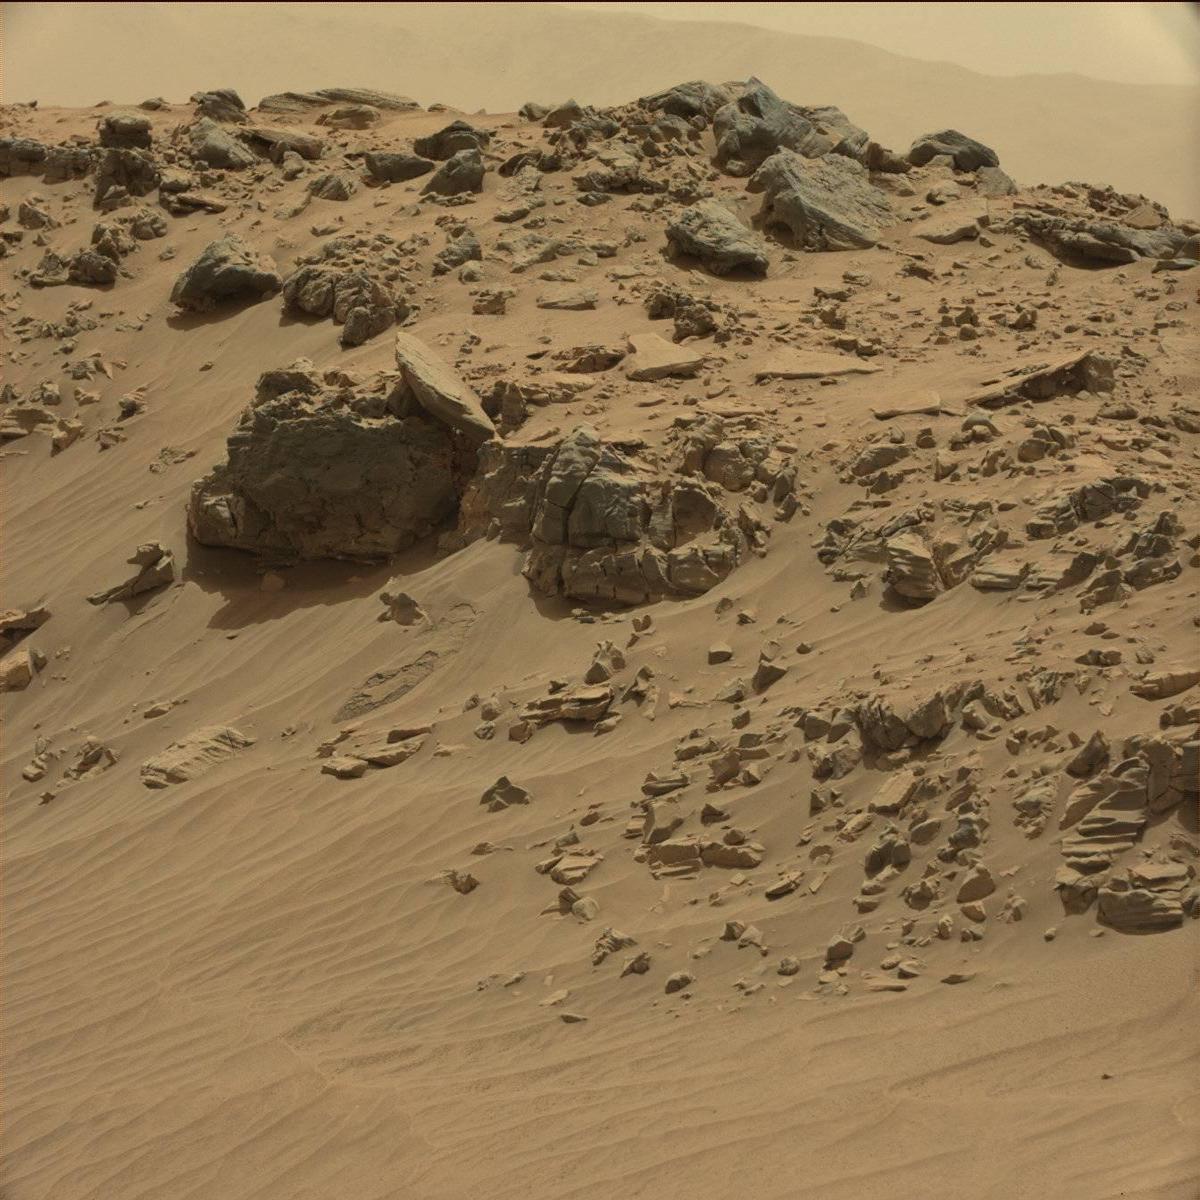
Terrain classes present: Bedrock, Ridge, Sand / Soil, Sky